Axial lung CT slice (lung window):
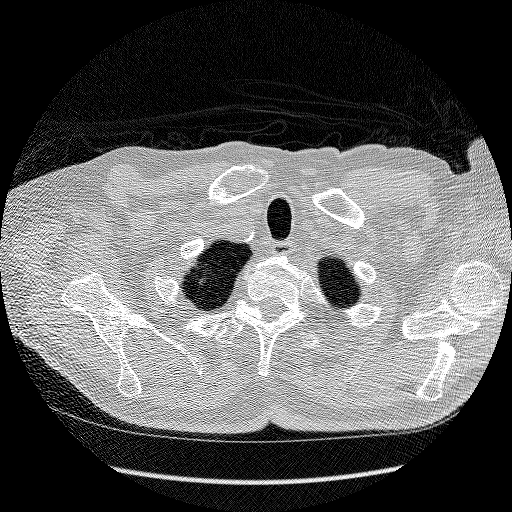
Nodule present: no